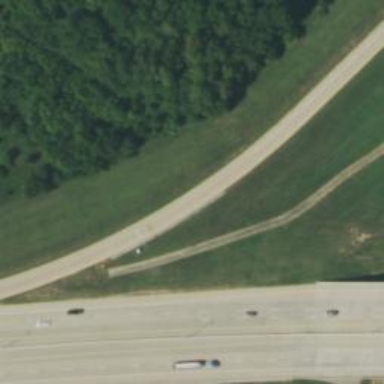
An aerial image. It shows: Toll gantry on the road.